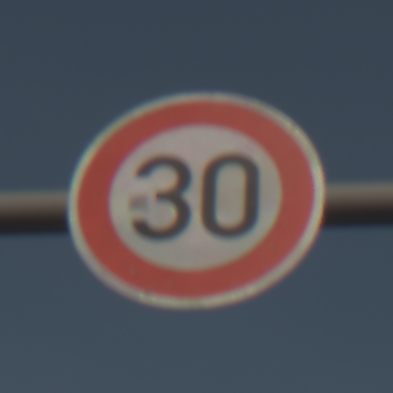
Verkehrszeichen: Geschwindigkeit30
Umgebung: Outdoor, Nature
Tageszeit: SunriseSunset
Wetter: PartlyCloudy
Licht: Natural
Jahreszeit: NotSpecified
Kontrast: MediumContrast